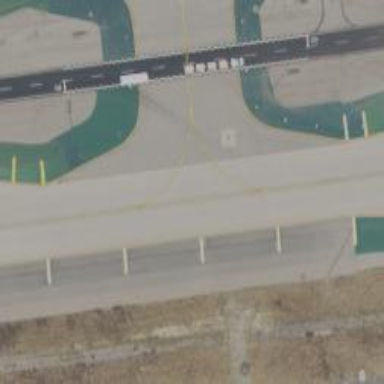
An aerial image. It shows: Image of taxiway at airport.